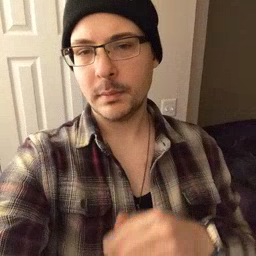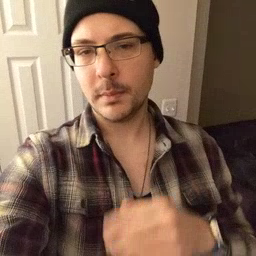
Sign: make